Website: home-depot
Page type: payment
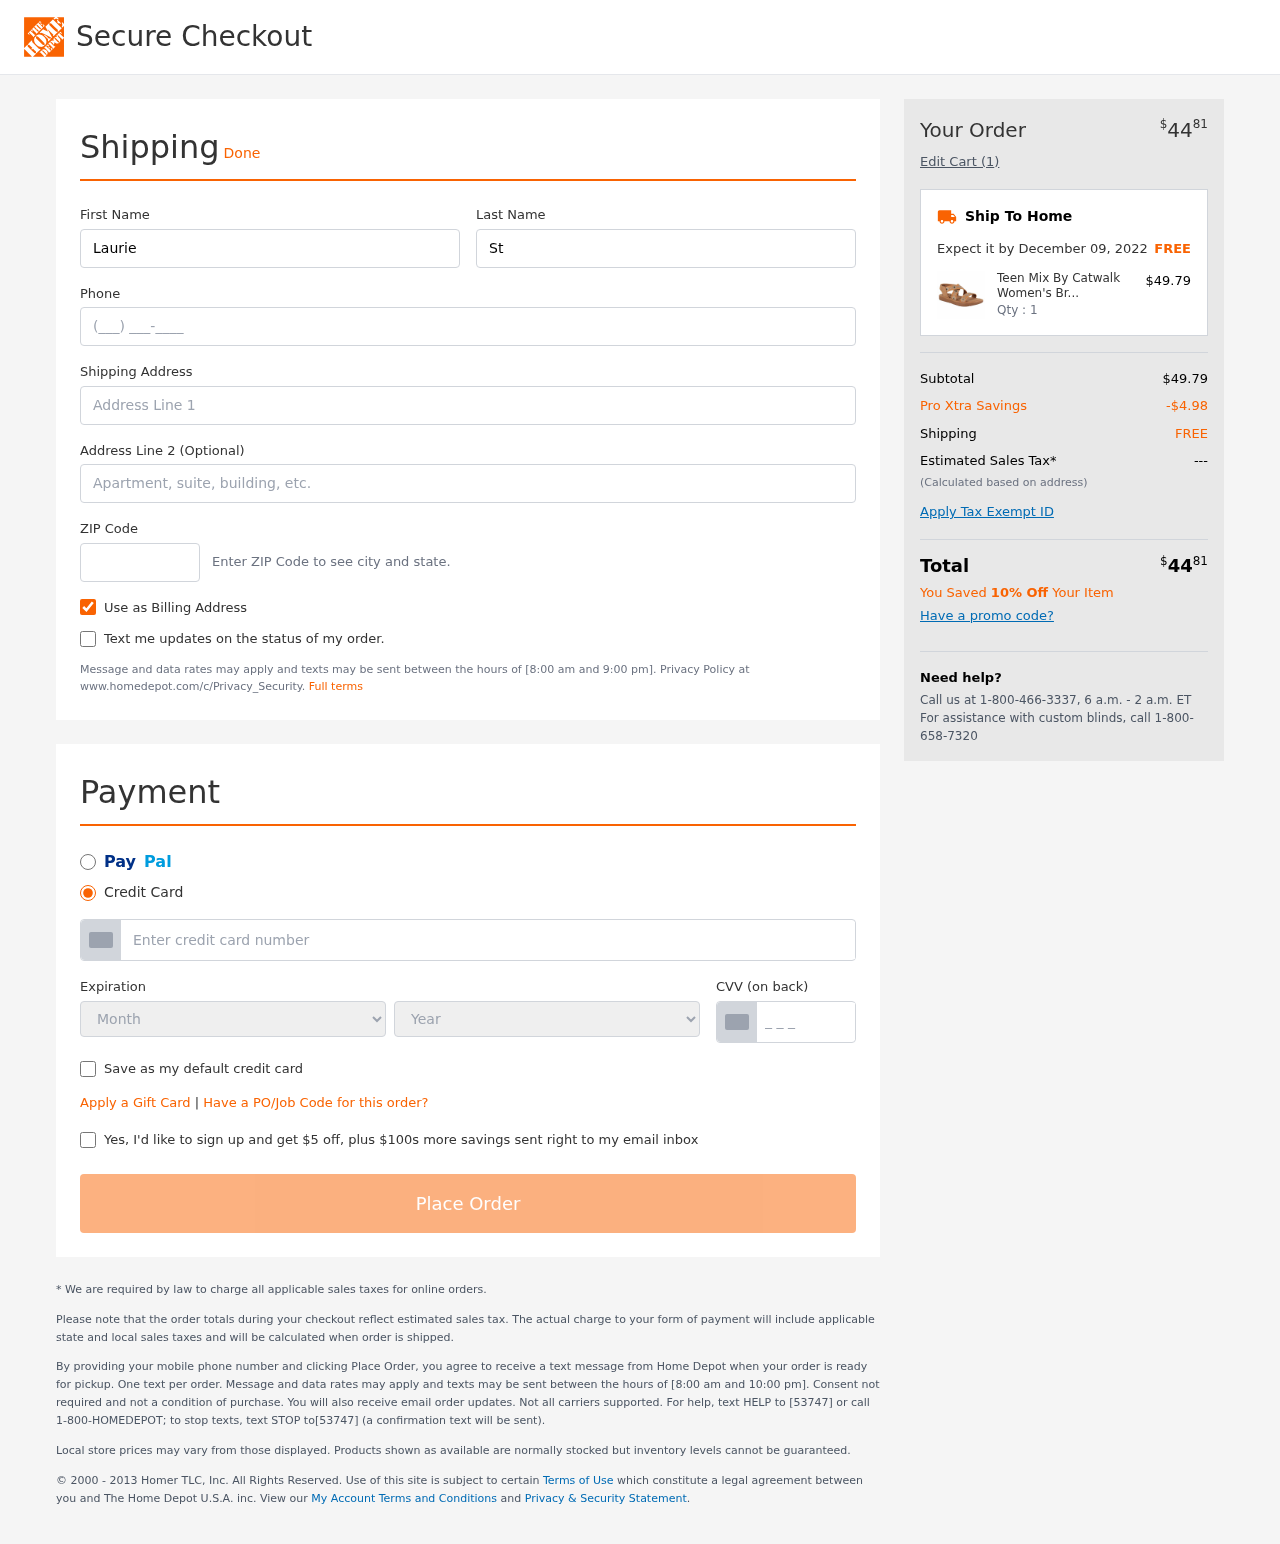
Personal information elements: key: PII_CARD_CVV
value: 6151
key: PII_CARD_EXPIRY_MONTH
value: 09
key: PII_CARD_EXPIRY_YEAR
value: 28
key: PII_CARD_NUMBER
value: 3497 5562 8269 473
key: PII_FIRSTNAME
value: Laurie
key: PII_LASTNAME
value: Stevenson
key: PII_PHONE
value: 5256827398
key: PII_POSTCODE
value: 24108
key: PII_STREET
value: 737 Ebony Route Suite 677
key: PII_STREET2
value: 7601 Jones Harbors
Product elements: key: PRODUCT1_NAME
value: Teen Mix By Catwalk Women's Brown Footwear-4 UK (36 EU) (6 US) (TM4262BR_A)
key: PRODUCT1_PRICE
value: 49.79
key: PRODUCT1_QUANTITY
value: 1
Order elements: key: ORDER_TOTAL
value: $4481
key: ORDER_NUM_ITEMS
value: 1
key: ORDER_DELIVERY_DATE
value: December 09, 2022
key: ORDER_SUBTOTAL
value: $49.79
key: ORDER_DISCOUNT
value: -$4.98
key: ORDER_SHIPPING_COST
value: FREE